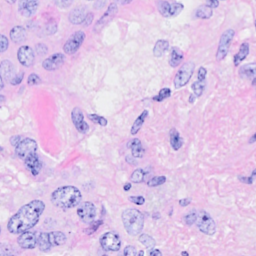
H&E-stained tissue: Breast